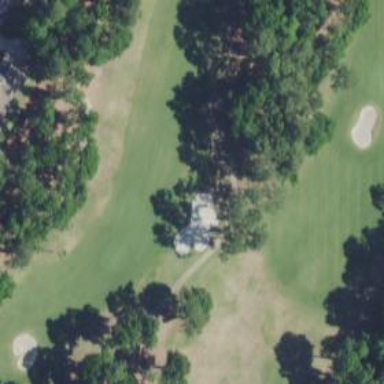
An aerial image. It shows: View of golf hole.